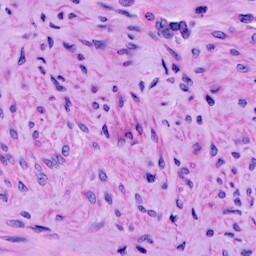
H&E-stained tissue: Cervix